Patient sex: M
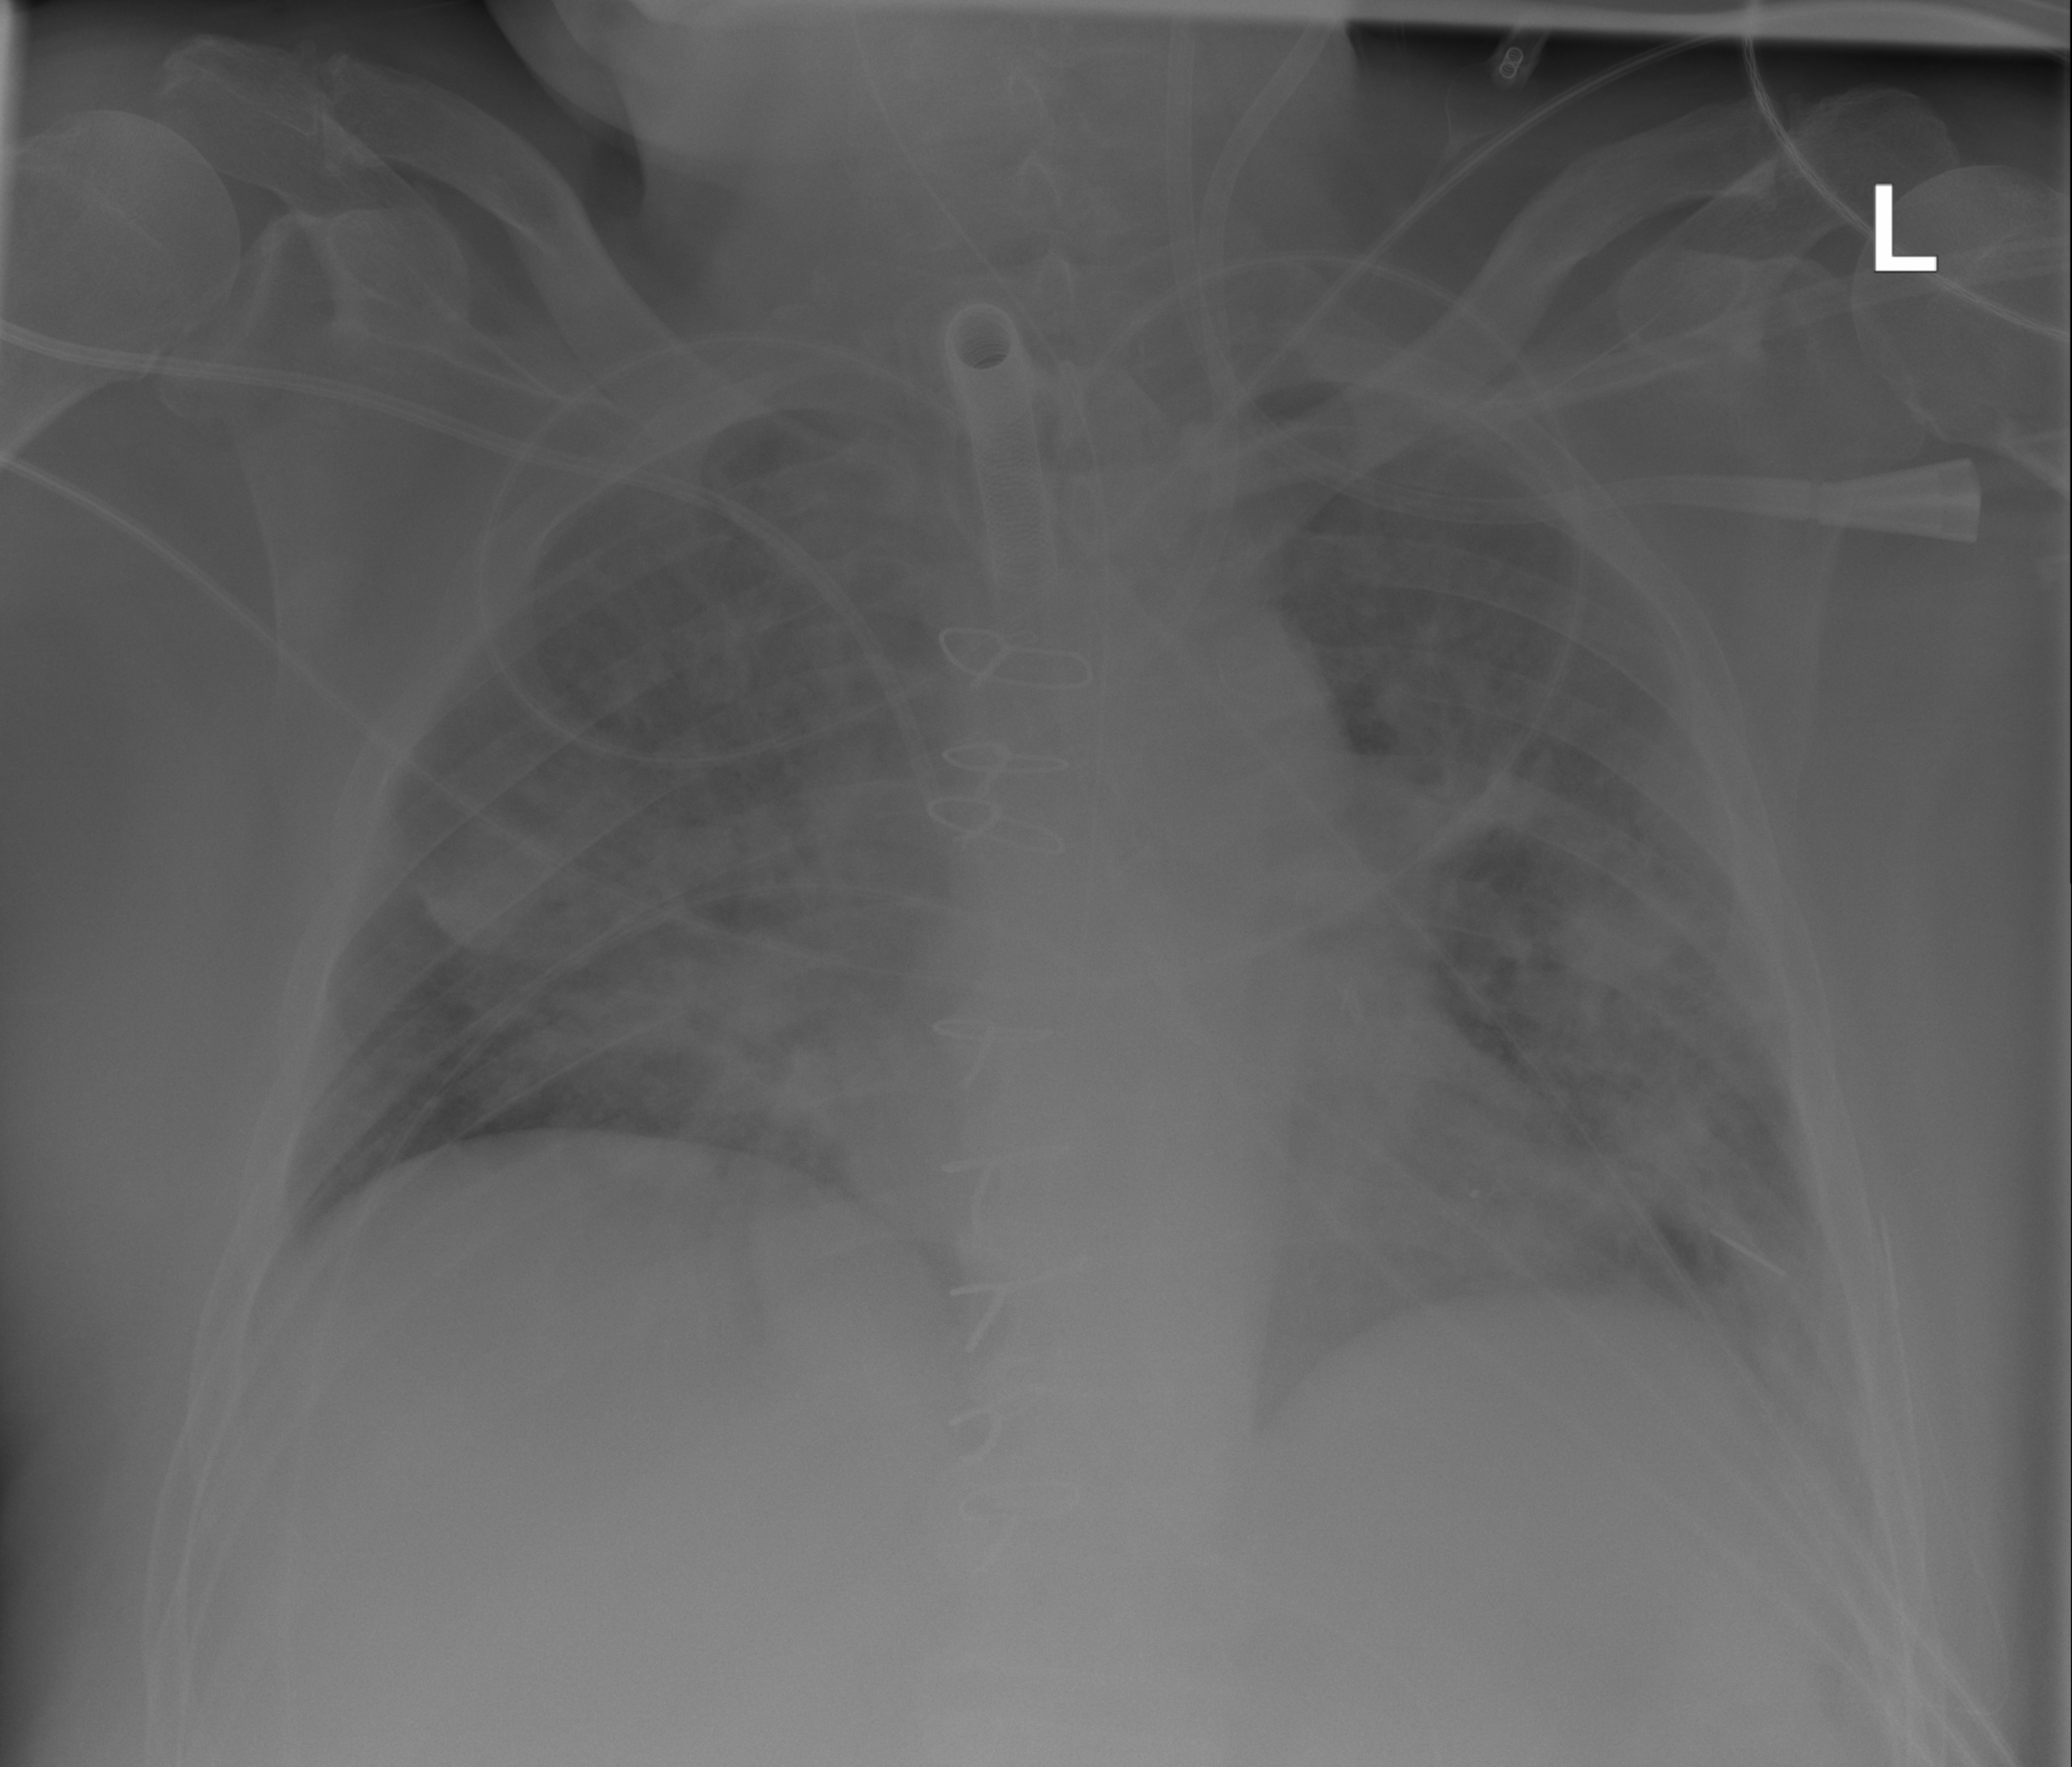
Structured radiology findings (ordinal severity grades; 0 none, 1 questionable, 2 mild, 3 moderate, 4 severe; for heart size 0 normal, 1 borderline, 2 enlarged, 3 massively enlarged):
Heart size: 2
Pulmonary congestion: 2
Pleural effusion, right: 0
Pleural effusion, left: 0
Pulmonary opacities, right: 3
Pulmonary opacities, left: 3
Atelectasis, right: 0
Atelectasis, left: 2